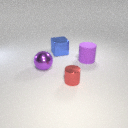
large purple metal sphere in front of large blue metal cube